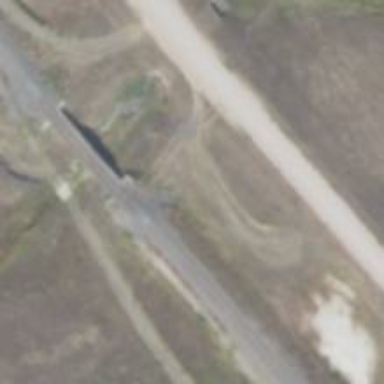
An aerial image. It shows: Railway bridge.